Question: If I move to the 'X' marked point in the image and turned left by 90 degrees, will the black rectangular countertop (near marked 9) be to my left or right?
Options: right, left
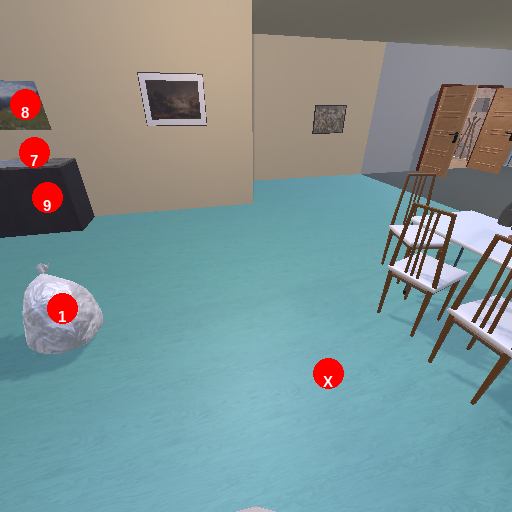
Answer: right